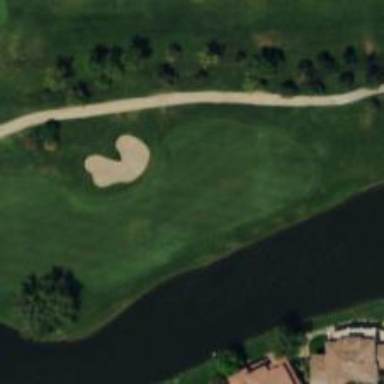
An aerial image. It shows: Golf hole for the sport of golf.